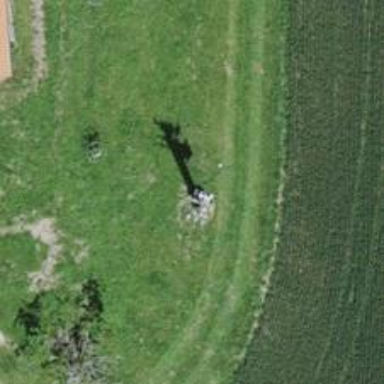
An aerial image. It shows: Transformer.